Interaction volume radius: 5 \u00c5
Interaction volume height: 20 \u00c5
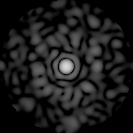
Disorder parameter: 0.8472